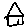
Label: house